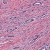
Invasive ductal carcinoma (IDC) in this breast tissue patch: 1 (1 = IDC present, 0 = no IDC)